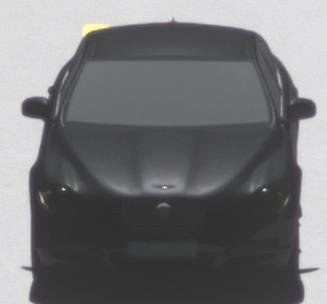
Make: Jaguar
Model: XF 3.0 V6
Detailed model: XF (X250) Limousine
Model produced from: 2010/02
Model produced until: 2010/10
Doors: 4
Color: black
Road condition: dry road
Daytime: midday
Contrast: high contrast